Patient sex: F
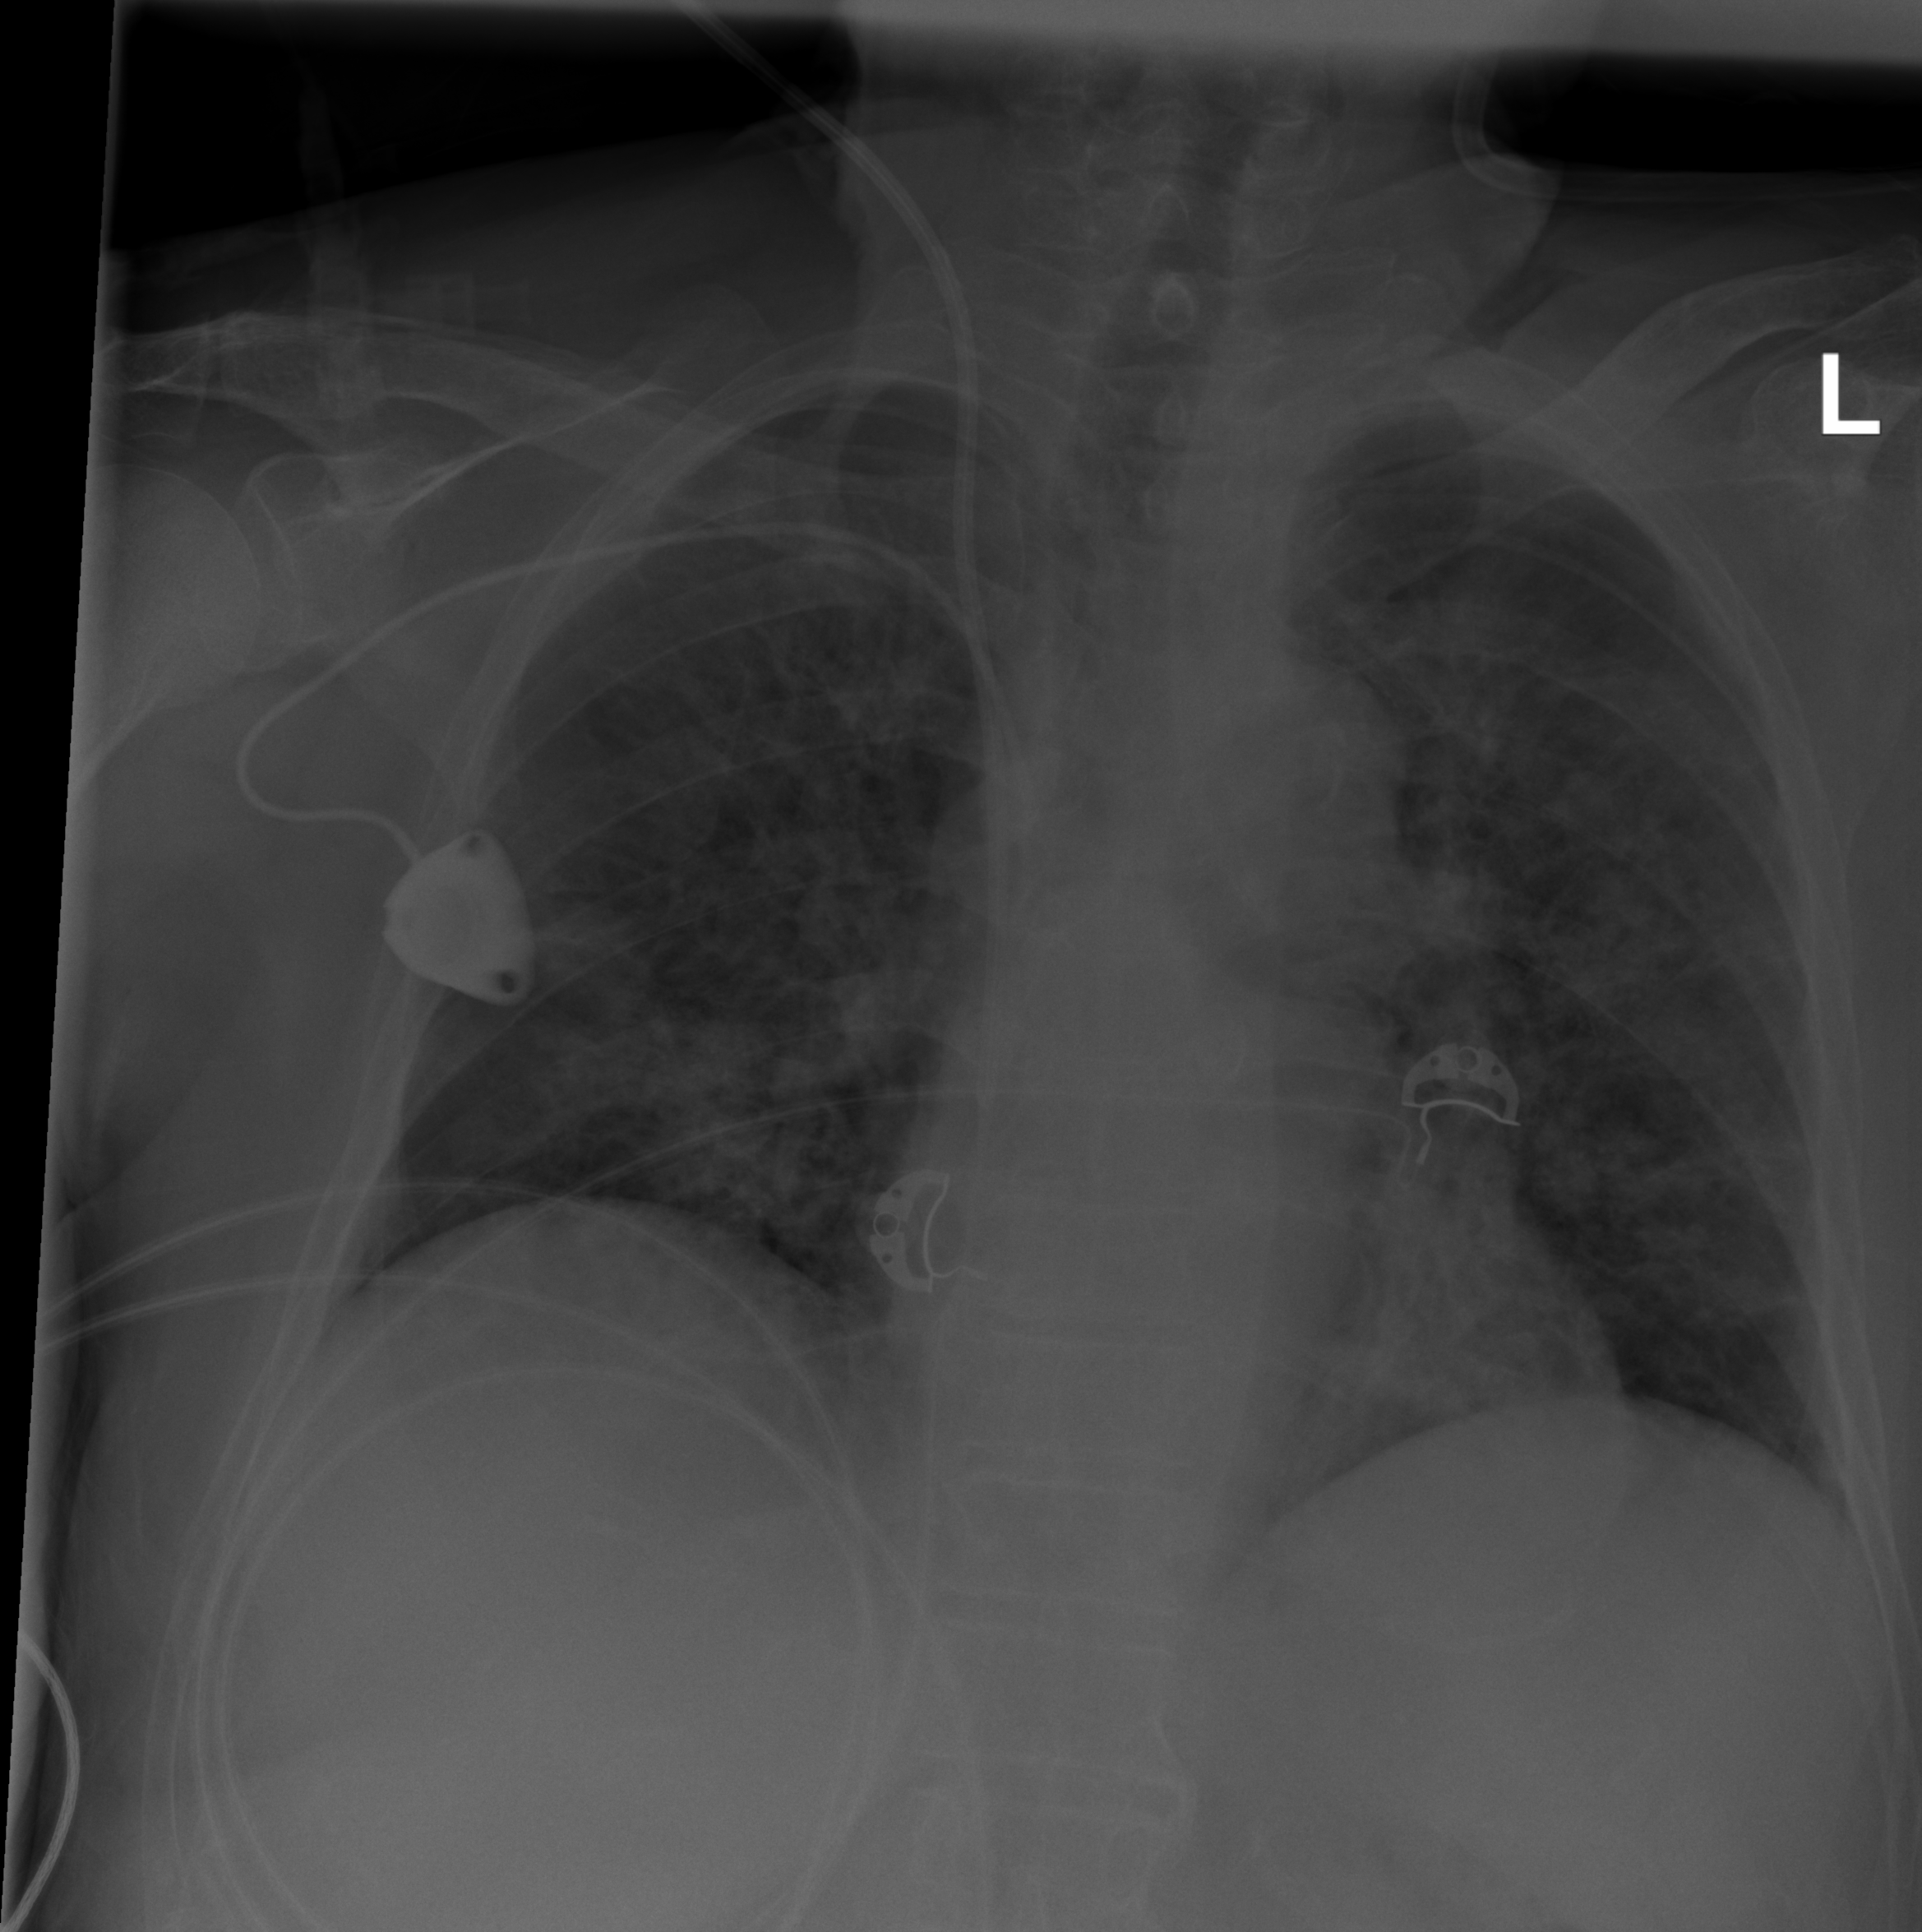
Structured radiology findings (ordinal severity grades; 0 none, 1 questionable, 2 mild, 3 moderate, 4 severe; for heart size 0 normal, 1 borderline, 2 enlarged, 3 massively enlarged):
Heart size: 0
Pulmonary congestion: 0
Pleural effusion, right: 0
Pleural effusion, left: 0
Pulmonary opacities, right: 3
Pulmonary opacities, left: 3
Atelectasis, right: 2
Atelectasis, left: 2